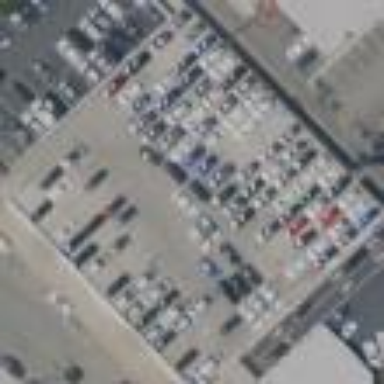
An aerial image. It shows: Multi-storey parking building primarily used for cars.